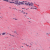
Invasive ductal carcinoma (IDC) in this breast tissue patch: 1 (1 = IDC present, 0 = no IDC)